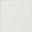
Piece: xx